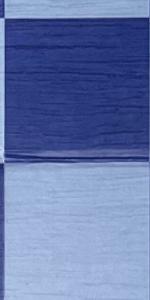
Label: Empty